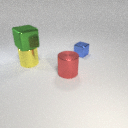
large yellow metal cylinder below large green metal cube